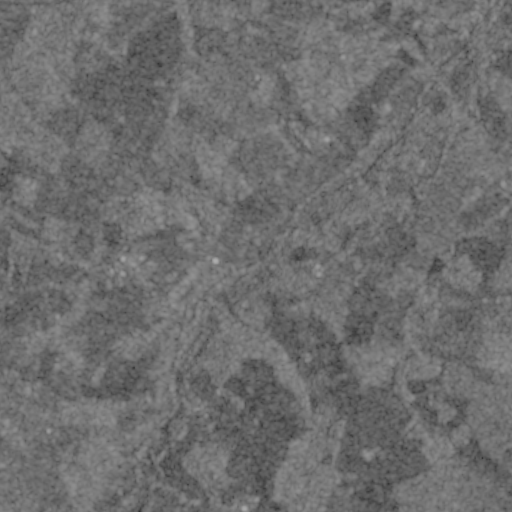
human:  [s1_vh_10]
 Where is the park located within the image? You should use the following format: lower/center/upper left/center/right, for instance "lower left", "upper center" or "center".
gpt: The park is located in the center left of the image.
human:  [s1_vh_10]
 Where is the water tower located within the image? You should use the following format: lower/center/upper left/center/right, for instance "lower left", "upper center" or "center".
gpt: The water tower is located in the lower right of the image.
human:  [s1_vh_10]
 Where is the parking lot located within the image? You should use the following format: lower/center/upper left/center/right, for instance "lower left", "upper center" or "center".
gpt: There is no parking lot in the image.

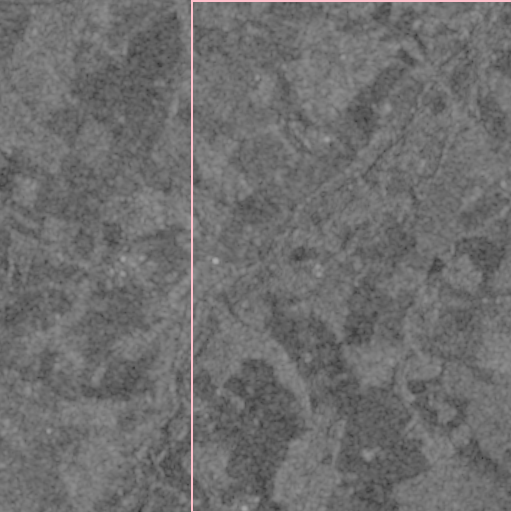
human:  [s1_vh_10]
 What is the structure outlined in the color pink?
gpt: The structure outlined in pink is a crop field.
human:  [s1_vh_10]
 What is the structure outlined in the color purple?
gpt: There is no purple outline.